Field crop: maize
Growth stage: 2
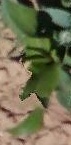
Species: maize